Question: I'm trying to create a JavaScript code that applies properties from an object to a HTML element's style, but there's something wrong in the code. I know I can do it the other ways, but this is what I'm trying to do.
'''
var elem = {background:"red",
position:"fixed",
height:"25px",
width:"100px"
};
var htmlObj = document.querySelector(".element");
var x;
var cssProperties = Object.getOwnPropertyNames(elem);
for(x in cssProperties){
htmlObj.style.cssProperties[x] = elem[cssProperties[x]];
}
'''
'''
<div class="element"></div>
'''
I am getting the below error:

What am I missing?
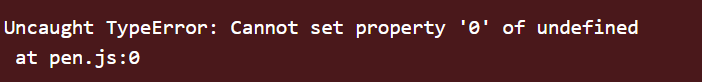
Answer: ---
, 'for .. in' statement iterates over 'enumerable properties', while 'cssProperties' is an array ('iterable object'), which means you should use 'for ... of' statement instead.
'for(x in cssProperties)' will result 'x' to be '0, 1, 2, ...' etc...
and 'for(x of cssProperties)' will result 'x' to be the values of elements in the array 'cssProperties'.
---
that should be fixed is the access to the style property. by writing 'htmlObj.style.cssProperties[x]', you are trying to access the property named 'cssProperties' inside 'style' which is not exists. You want to set the property 'cssProperties[x]' of 'styles'.
So you should write:
'htmlObj.style[cssProperties[x]]'
In fact, 'x' is already the property name you want, so it should be: 'htmlObj.style[x]'.
---
, you want to access the value of 'x' in 'elem', so instead of 'elem[cssProperties[x]]', use 'elem[x]'.
---
## Final code should be:
'''
var elem = {background:"red",
position:"fixed",
height:"25px",
width:"100px"
};
var htmlObj = document.querySelector(".element");
var x;
var cssProperties = Object.getOwnPropertyNames(elem);
for(x of cssProperties){
htmlObj.style[x] = elem[x];
}
'''
'''
<div class="element"></div>
'''
---
By the way. you have some extra steps over there. You can us 'for .. in' straight on 'elem' as the object, without extracting its properties and iterate over them. So a cleaner code would be:
'''
var elem = {background:"red",
position:"fixed",
height:"25px",
width:"100px"
};
var htmlObj = document.querySelector(".element");
for(let x in elem){
htmlObj.style[x] = elem[x];
}
'''
'''
<div class="element"></div>
'''